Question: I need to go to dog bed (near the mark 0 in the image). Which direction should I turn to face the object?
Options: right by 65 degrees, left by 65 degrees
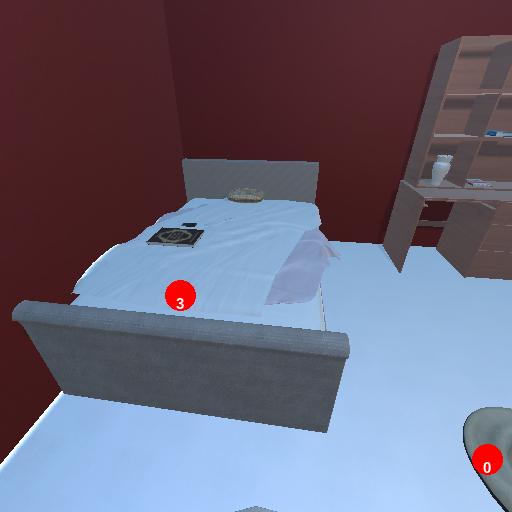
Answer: right by 65 degrees